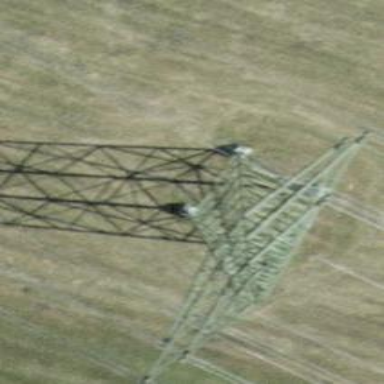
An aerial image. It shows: Towering power structure.